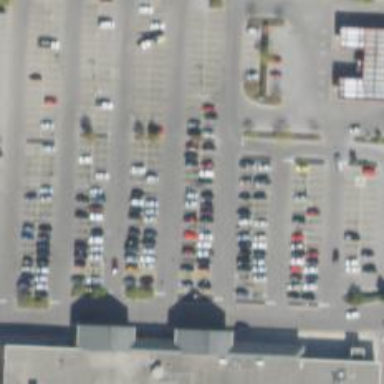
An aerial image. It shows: Trolley bay.